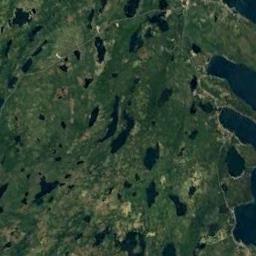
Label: wetland